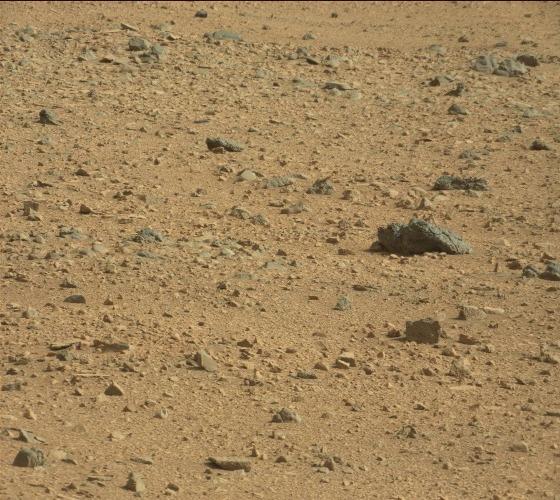
Terrain classes present: Gravel / Sand / Soil, Rock, Shadow